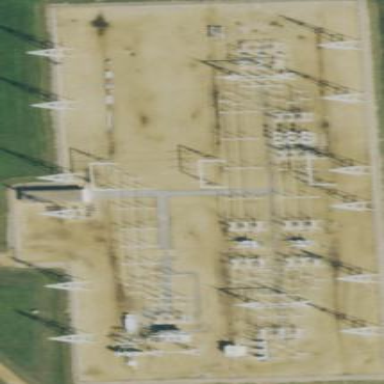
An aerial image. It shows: Outdoor transmission substation.